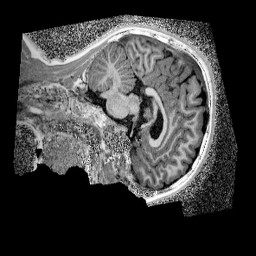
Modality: UNIT1_denoised
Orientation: sagittal
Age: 11
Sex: male
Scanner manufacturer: siemens
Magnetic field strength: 3 T
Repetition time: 4 s
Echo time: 0.00299 s